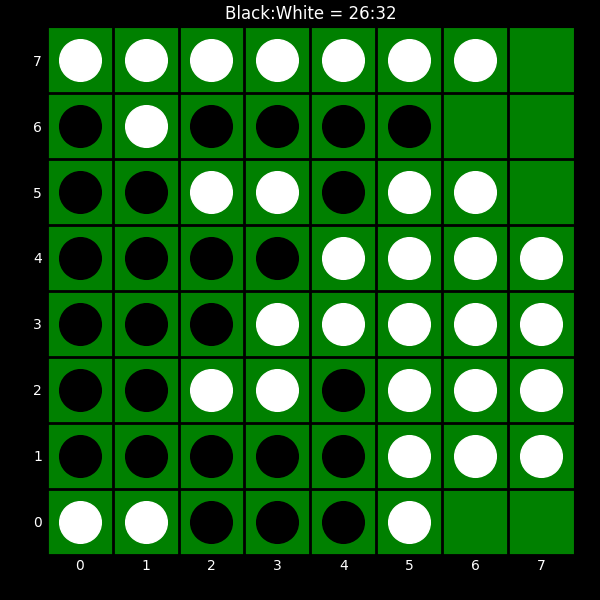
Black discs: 26
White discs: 32